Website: slack
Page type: billing-address
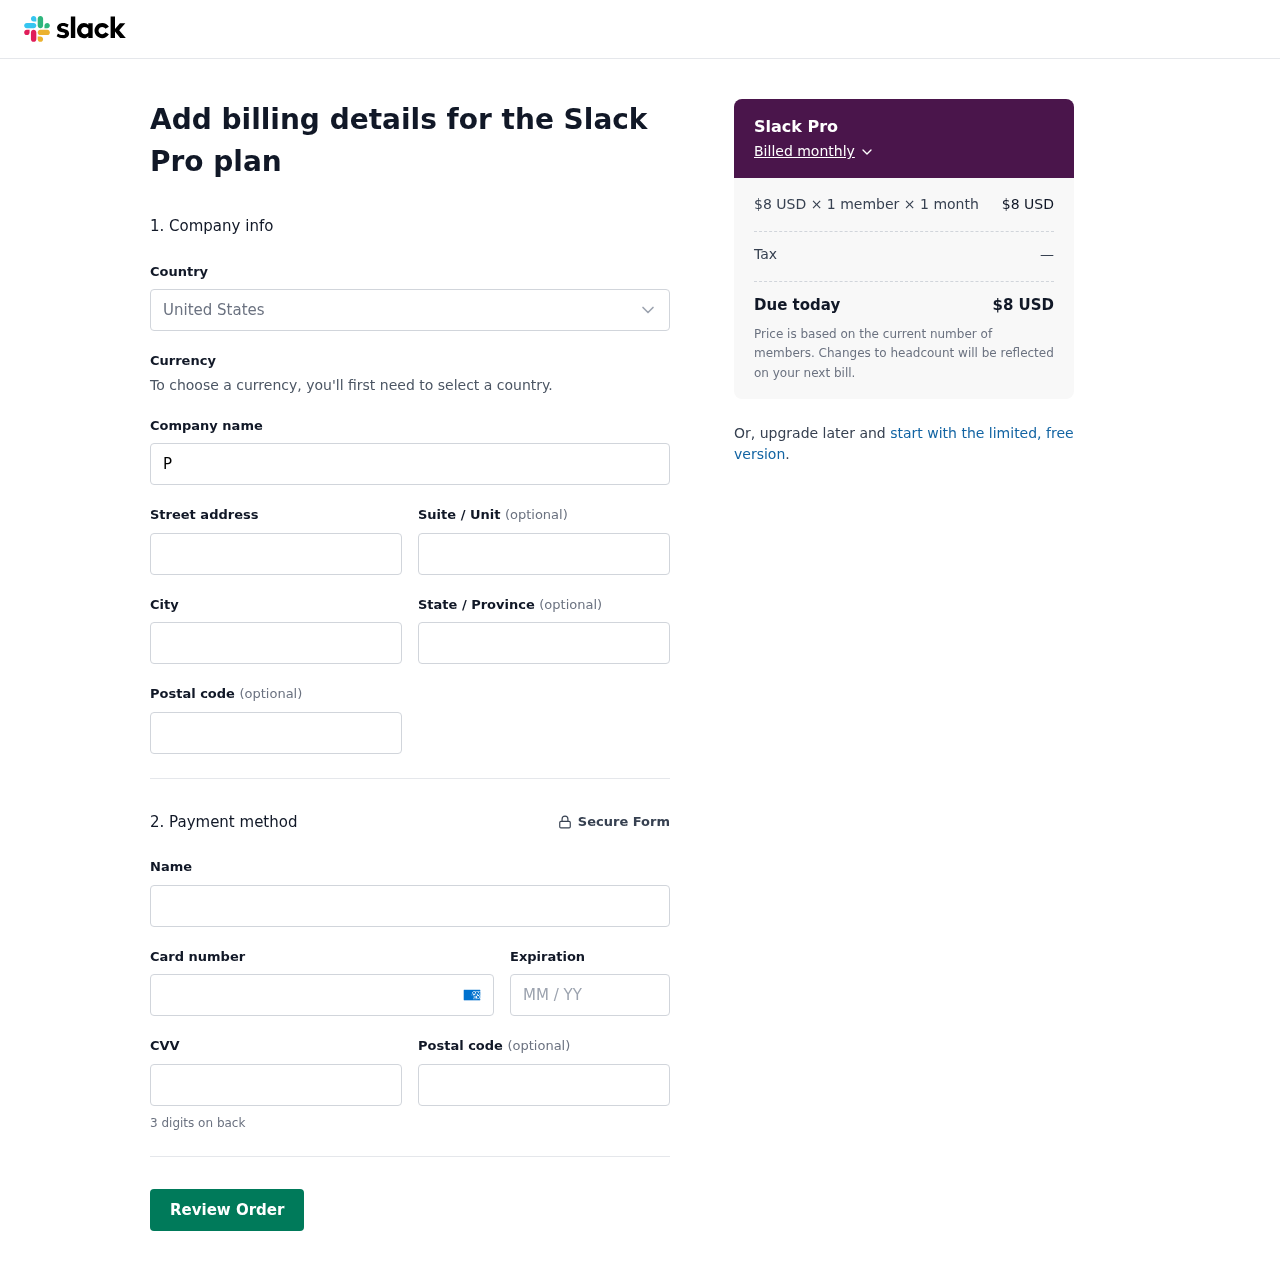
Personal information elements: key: PII_CARD_CVV
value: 2598
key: PII_CARD_EXPIRY
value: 07/26
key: PII_CARD_NUMBER
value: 3779 7695 1017 181
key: PII_CITY
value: Elizabethview
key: PII_COMPANY
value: Pena-Buck
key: PII_COUNTRY
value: United States
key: PII_FULLNAME
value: William Cooley
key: PII_POSTCODE
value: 29070
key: PII_STATE
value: New Mexico
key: PII_STREET
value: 41973 Lydia Hills Apt. 110
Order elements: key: ORDER_PLAN_PRICE
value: $8 USD
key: ORDER_NUM_MEMBERS
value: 1 member
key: ORDER_NUM_MONTHS
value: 1 month
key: ORDER_SUBTOTAL
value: $8 USD
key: ORDER_TAX
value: —
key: ORDER_TOTAL
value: $8 USD